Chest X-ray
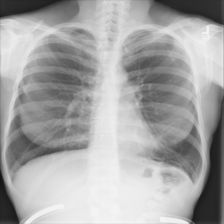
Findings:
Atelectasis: negative
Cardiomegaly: negative
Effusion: negative
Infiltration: negative
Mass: negative
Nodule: negative
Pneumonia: negative
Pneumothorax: negative
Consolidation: negative
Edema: negative
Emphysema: negative
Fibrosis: negative
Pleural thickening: negative
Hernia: negative